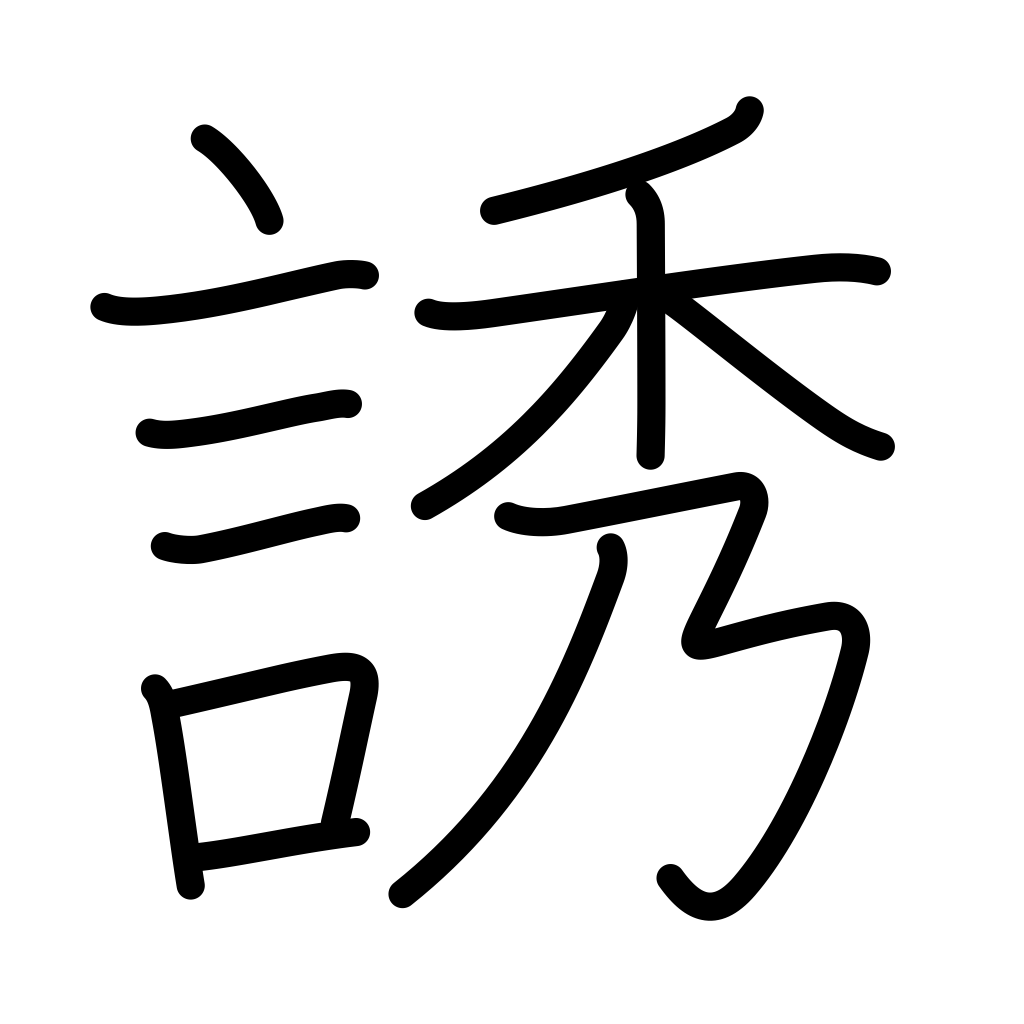
Meaning: entice, lead, tempt, invite, ask, call for, seduce, allure